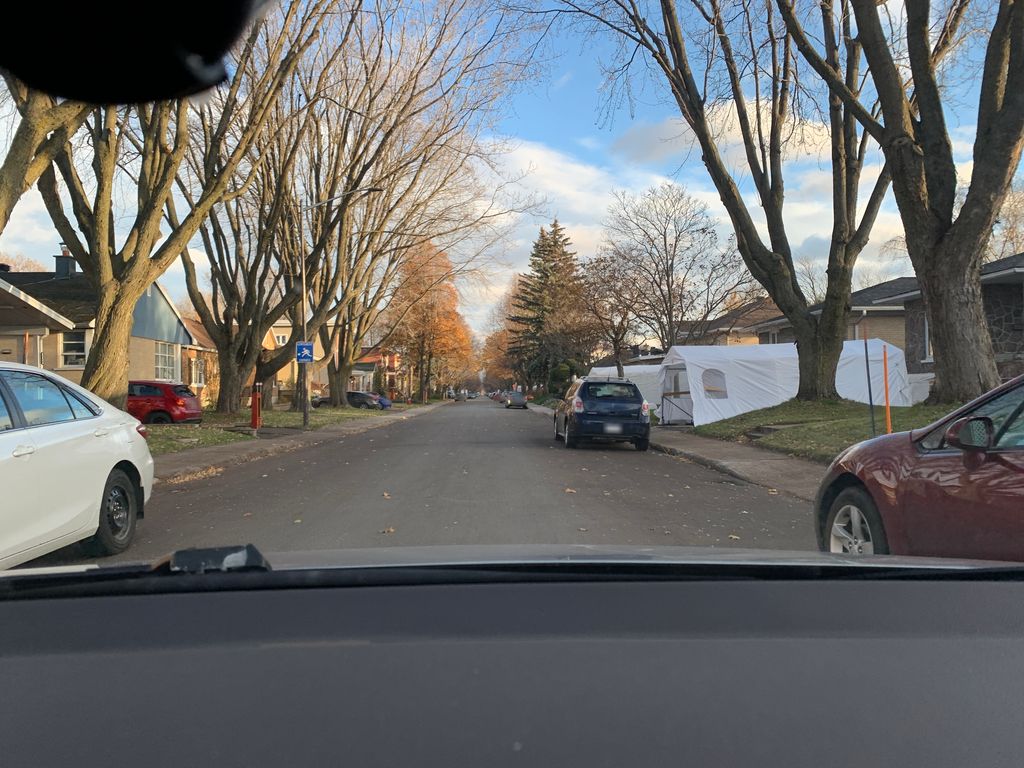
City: quebec_city